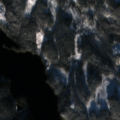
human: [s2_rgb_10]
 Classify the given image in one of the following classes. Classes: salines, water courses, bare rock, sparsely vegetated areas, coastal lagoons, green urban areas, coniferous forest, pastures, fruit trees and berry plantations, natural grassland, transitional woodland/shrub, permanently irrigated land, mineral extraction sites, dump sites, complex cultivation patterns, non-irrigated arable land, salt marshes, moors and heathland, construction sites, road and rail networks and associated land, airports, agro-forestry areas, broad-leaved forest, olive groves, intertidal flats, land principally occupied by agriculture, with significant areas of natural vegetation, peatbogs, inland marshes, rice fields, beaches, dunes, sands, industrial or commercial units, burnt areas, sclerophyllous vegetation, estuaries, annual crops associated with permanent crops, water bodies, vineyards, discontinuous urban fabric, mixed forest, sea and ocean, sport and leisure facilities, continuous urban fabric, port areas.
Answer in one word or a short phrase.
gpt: coniferous forest, mixed forest, transitional woodland/shrub, water bodies